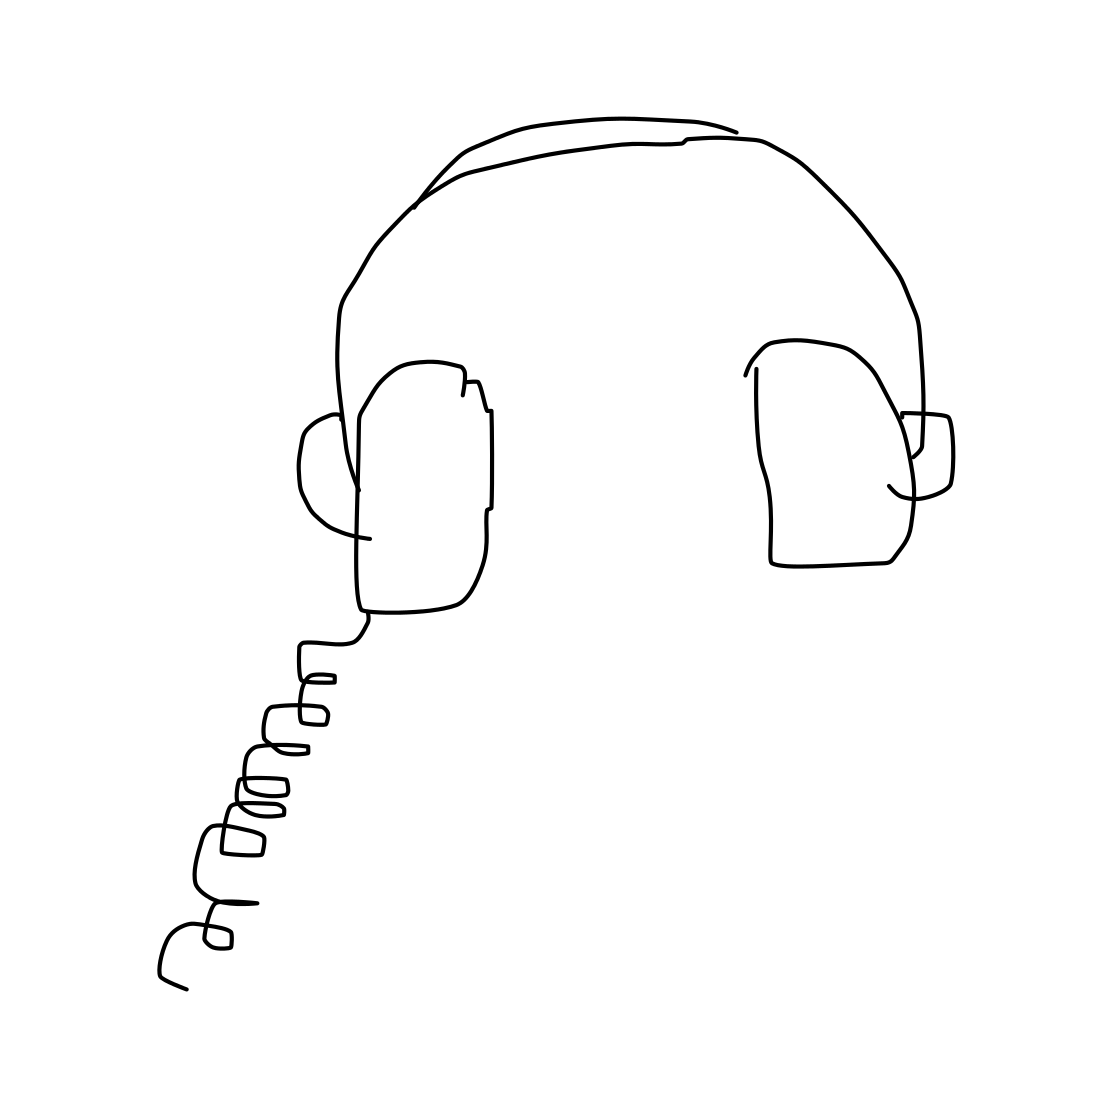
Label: head-phones